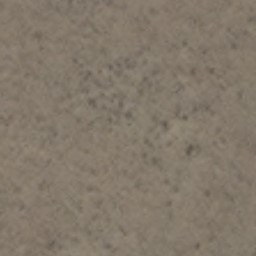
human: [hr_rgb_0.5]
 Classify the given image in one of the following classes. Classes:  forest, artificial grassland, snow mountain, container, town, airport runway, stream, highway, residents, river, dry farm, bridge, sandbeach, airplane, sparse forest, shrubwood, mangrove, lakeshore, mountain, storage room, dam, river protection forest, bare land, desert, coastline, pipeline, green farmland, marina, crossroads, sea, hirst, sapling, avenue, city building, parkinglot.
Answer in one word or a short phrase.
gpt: bare land